Question: >
<URL>
If you inspect the POST parameters of <URL> developer tools, you'll see a '_utf8' parameter with a value of '☃️':
'''
_utf8:☃️
'''
(See the attached image in case your browser doesn't render the value. It's a snowman, U+2603, 'http://www.utf8-character.info/#!%E2%98%83'.)
Why do they do this? Is it possible that they somehow test for browser compatibility to <URL>?

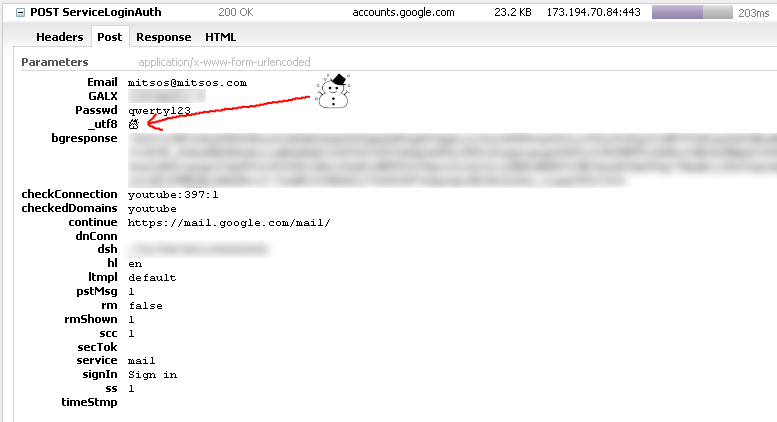
Answer: The _utf8 header along with a <URL> character is to ensure that
1. At least one Unicode character is submitted to the server
2. Force certain non-compliant browsers to respect the form's character encoding
In some cases, the '_utf8' header is given a value of a ☃️ and sometimes it is a . What it is doesn't really matter and may have arbitrarily been chosen for fun.